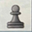
Piece: bP